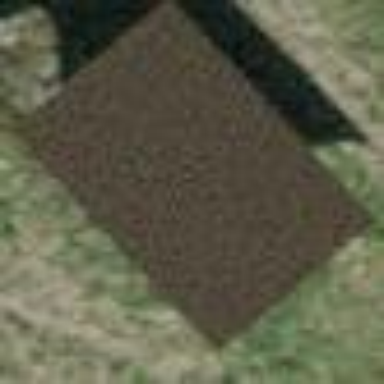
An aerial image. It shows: Allotment house.